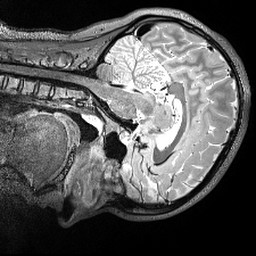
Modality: T2w
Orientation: sagittal
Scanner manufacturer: siemens
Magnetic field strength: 3 T
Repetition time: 3.2 s
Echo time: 0.566 s